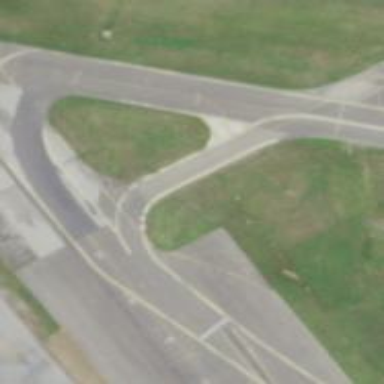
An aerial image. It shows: View of taxiway at the airport.